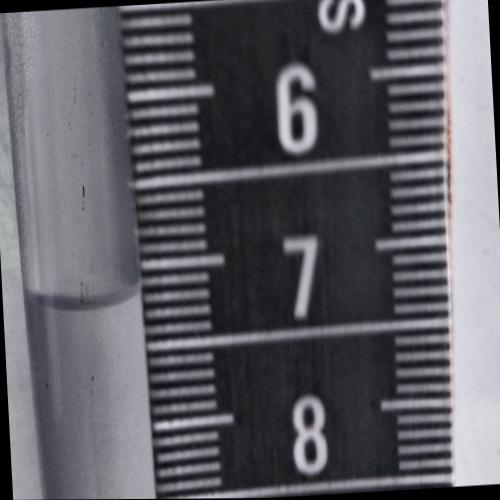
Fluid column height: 7.2 cm